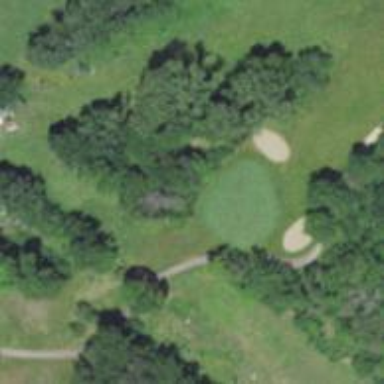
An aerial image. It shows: Golf hole.